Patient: sex M, age 74
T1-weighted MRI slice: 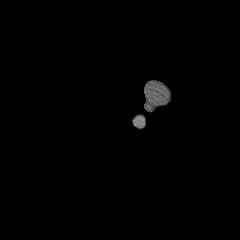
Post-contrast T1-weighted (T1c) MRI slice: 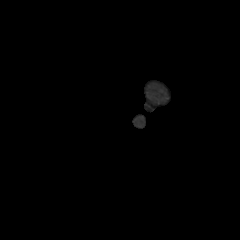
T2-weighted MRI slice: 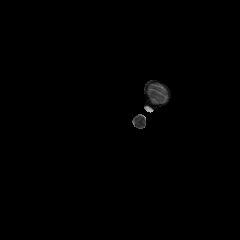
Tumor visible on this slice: no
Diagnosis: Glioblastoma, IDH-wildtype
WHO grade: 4